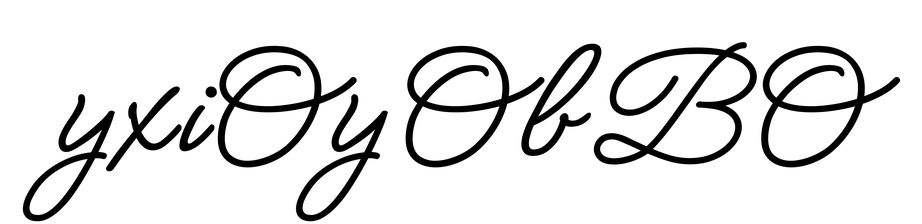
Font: MeowScript-Regular